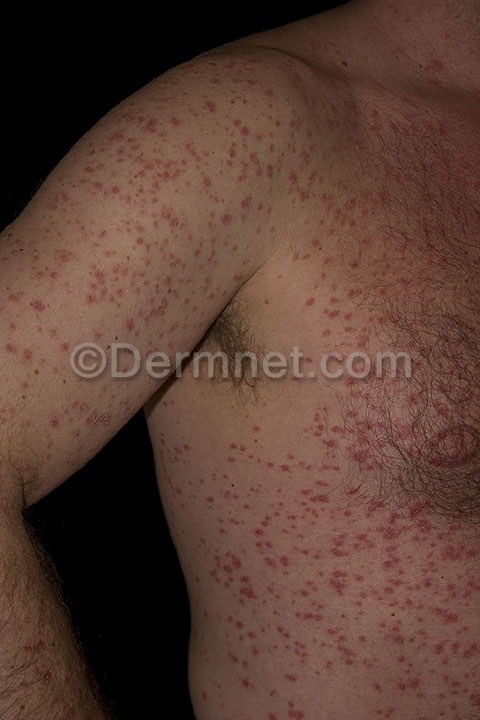
Disease: Psoriasis pictures Lichen Planus and related diseases